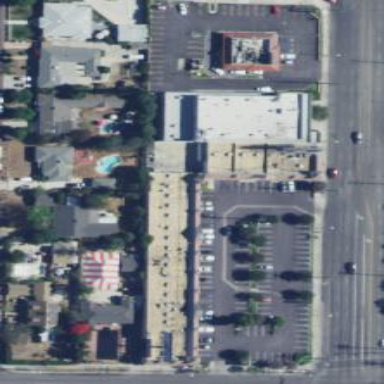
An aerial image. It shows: Retail building.